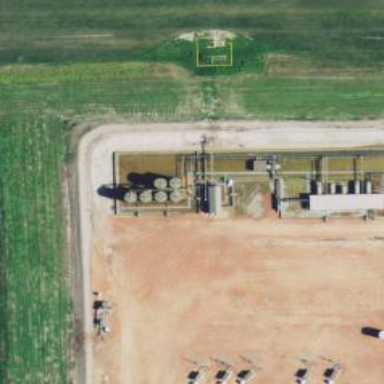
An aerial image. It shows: Storage tank with man-made structure.